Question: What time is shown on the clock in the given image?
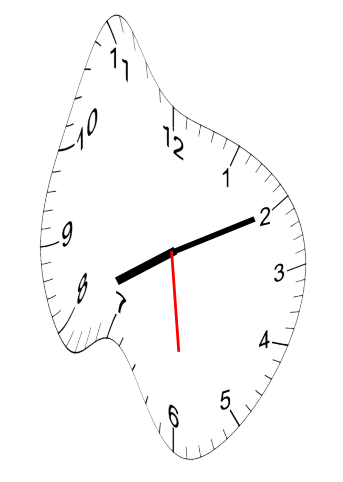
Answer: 08:10:29